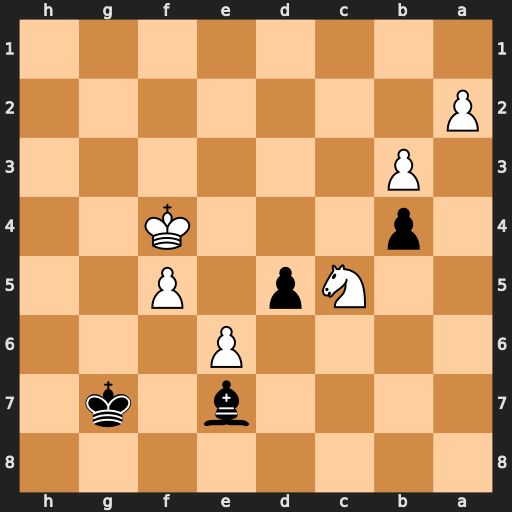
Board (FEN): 8/4b1k1/4P3/2Np1P2/1p3K2/1P6/P7/8
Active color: b
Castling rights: -
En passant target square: -
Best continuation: Bd6+ Kg5 Bxc5